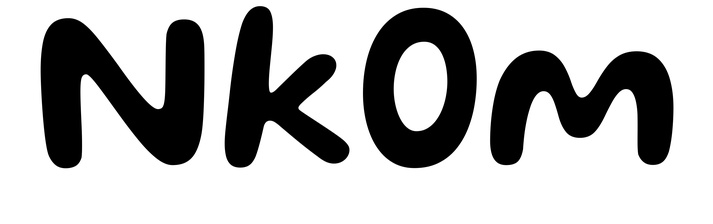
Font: Gluten_Medium